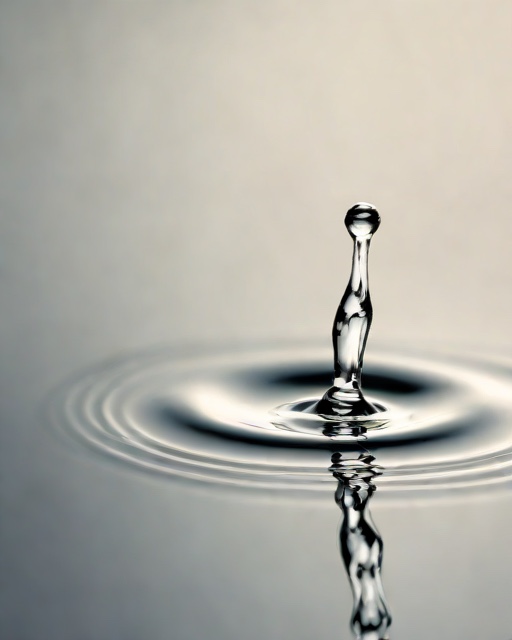
Category: Thank You